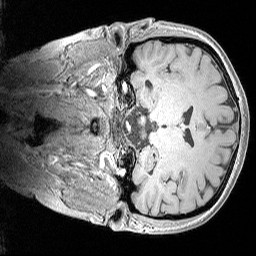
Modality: MP2RAGE
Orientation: coronal
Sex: female
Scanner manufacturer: siemens
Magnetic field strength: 3 T
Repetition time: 5 s
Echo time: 0.00292 s